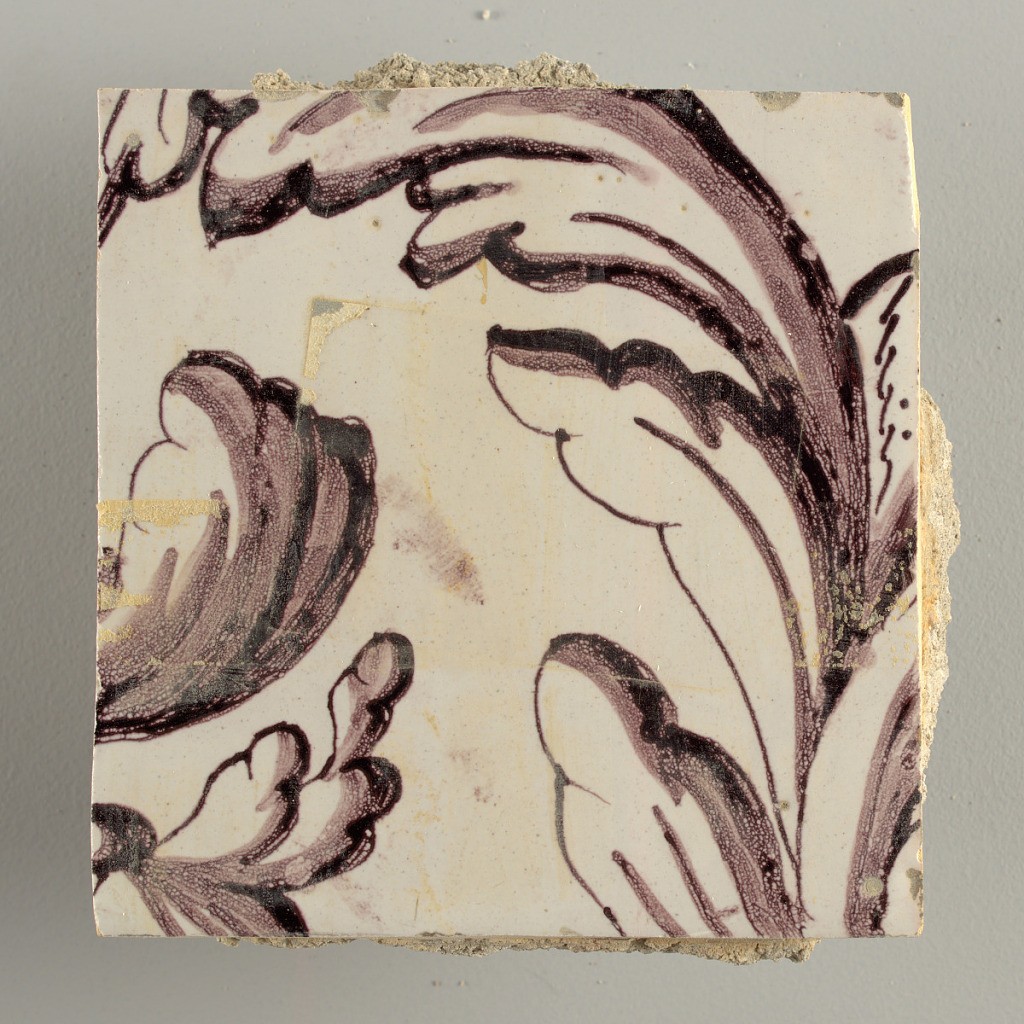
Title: Wall facing
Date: ca. 1725
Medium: tin-glazed earthenware, underglaze
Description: Two vertical rectangles, twenty-three tiles high.  A) Nine tiles wide at top; seven tiles wide at bottom.  B) Ten and one-half tiles wide.

Arabesque design of foliage.  A) with centered figure of Justice under a canopy.  B) with centered urn.